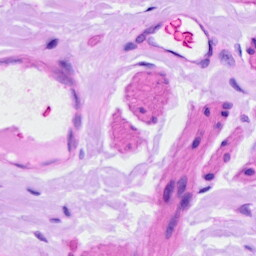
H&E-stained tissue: Ovarian